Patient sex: M
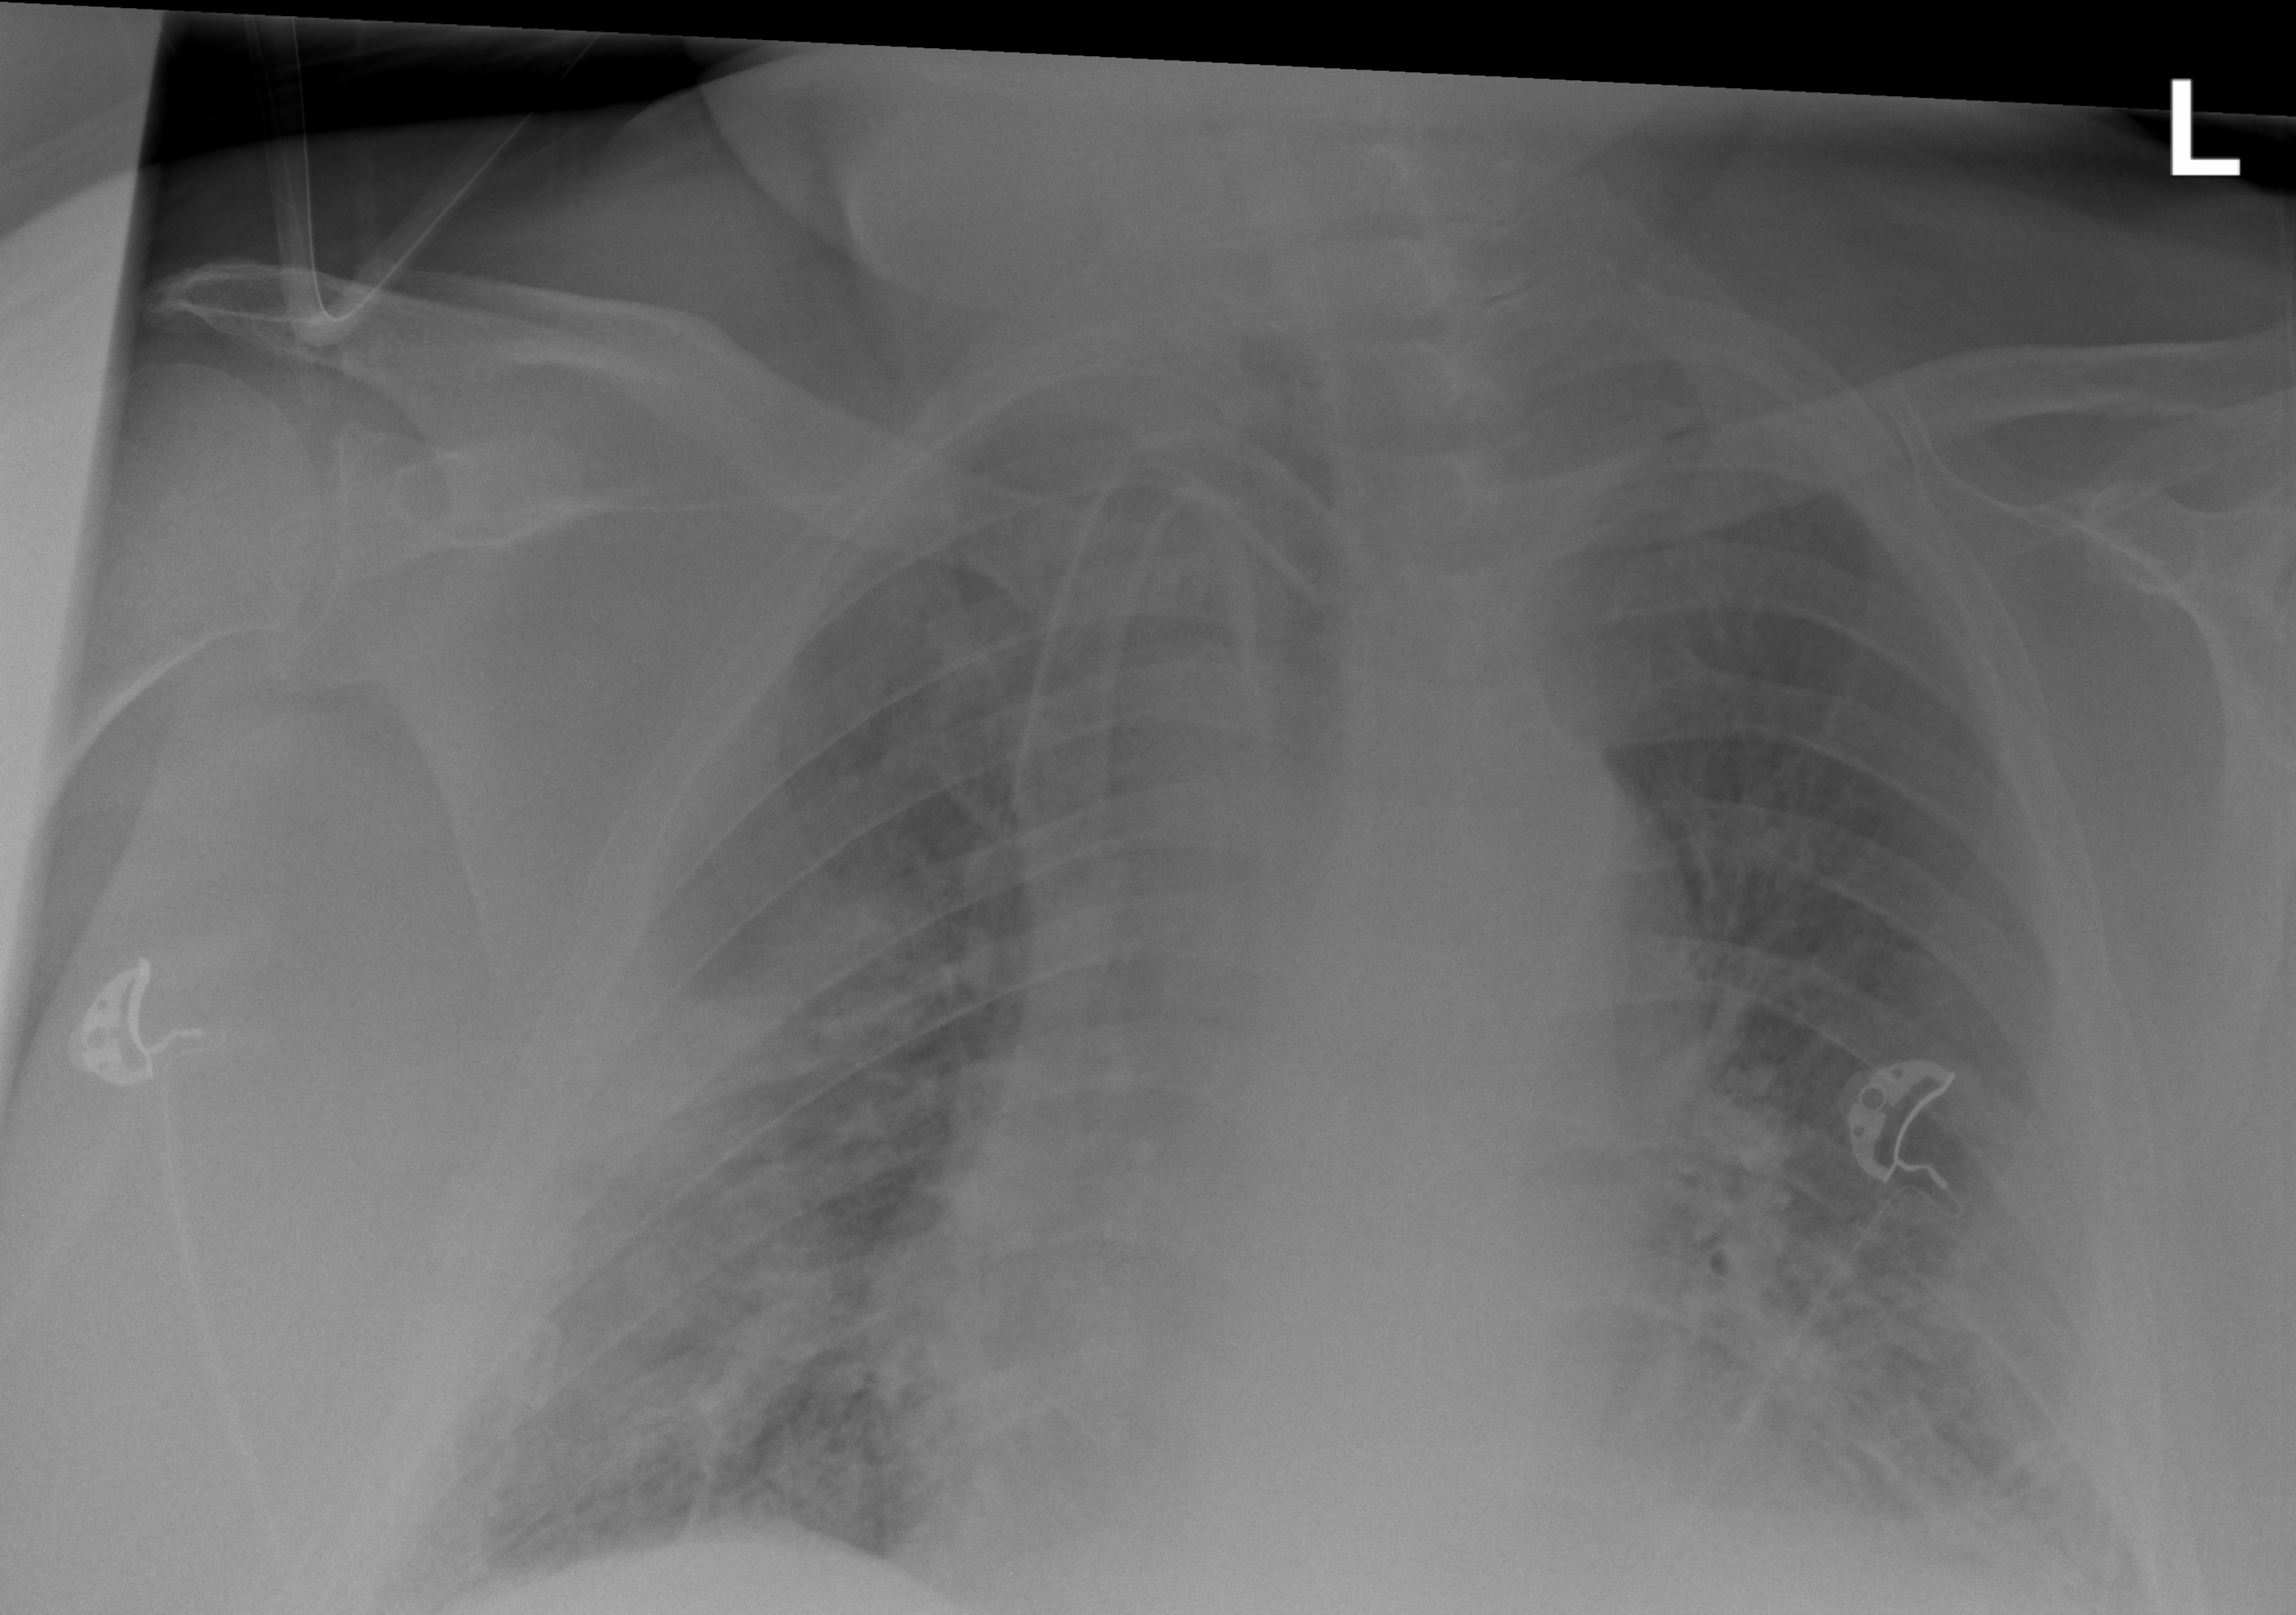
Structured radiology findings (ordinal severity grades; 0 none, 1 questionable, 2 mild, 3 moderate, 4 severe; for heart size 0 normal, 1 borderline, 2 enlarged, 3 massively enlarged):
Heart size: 1
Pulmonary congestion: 2
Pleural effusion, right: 2
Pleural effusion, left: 2
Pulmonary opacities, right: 3
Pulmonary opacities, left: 2
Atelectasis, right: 3
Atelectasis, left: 2